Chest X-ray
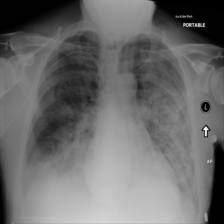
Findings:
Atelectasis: negative
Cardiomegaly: negative
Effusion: negative
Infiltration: negative
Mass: negative
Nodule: positive
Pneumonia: negative
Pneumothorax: negative
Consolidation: negative
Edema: negative
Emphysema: negative
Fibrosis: negative
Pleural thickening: negative
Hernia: negative